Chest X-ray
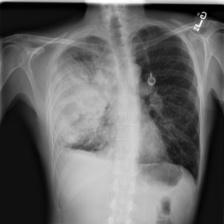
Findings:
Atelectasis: negative
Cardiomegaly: negative
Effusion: positive
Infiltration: negative
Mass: positive
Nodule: positive
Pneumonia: negative
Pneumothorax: negative
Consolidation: negative
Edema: negative
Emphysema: negative
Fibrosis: negative
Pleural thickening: negative
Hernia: negative